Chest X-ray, PA view. Patient: 62 years old, sex M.
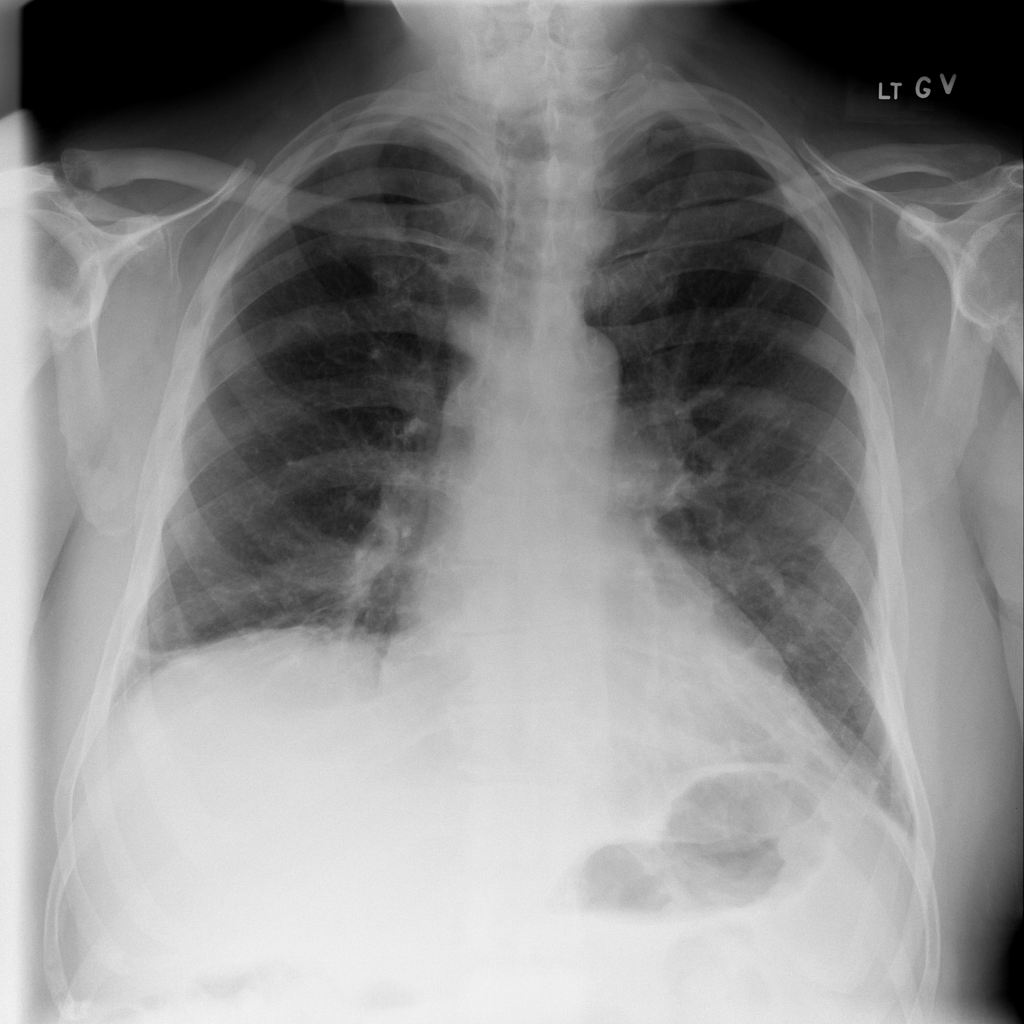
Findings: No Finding